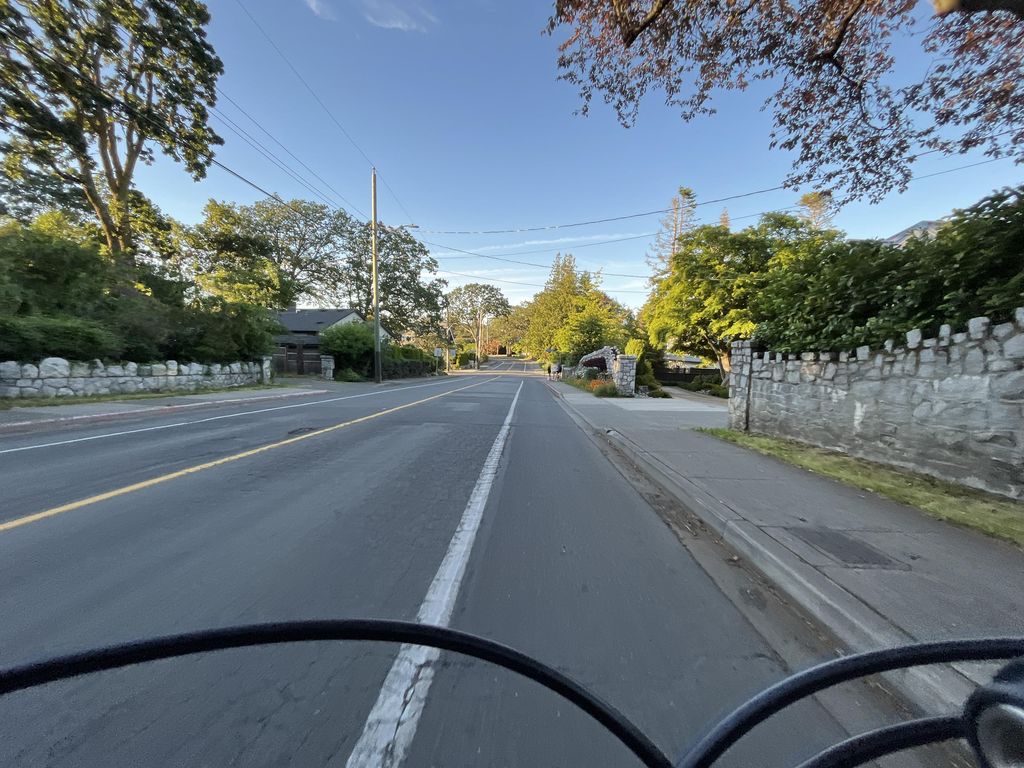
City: victoria